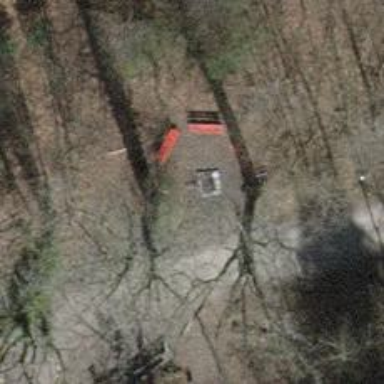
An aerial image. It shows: Barbecue facility.